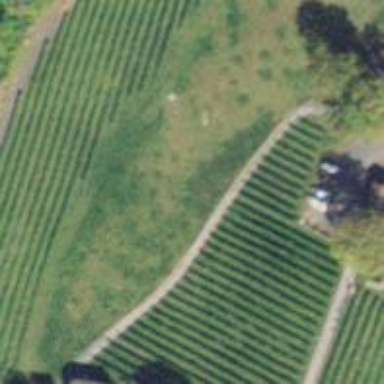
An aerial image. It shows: Vineyard.